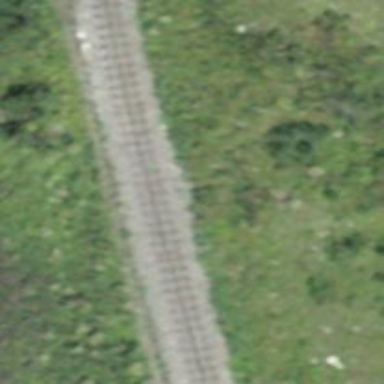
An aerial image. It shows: Preserved narrow-gauge railway.